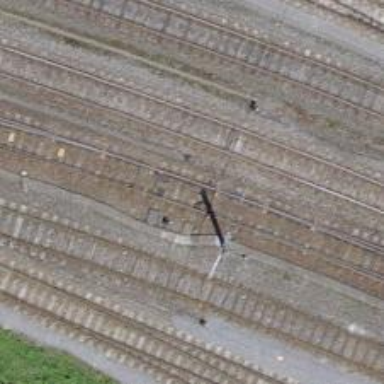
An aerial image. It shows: Railway siding with one electrified track and contact line for powering the train.